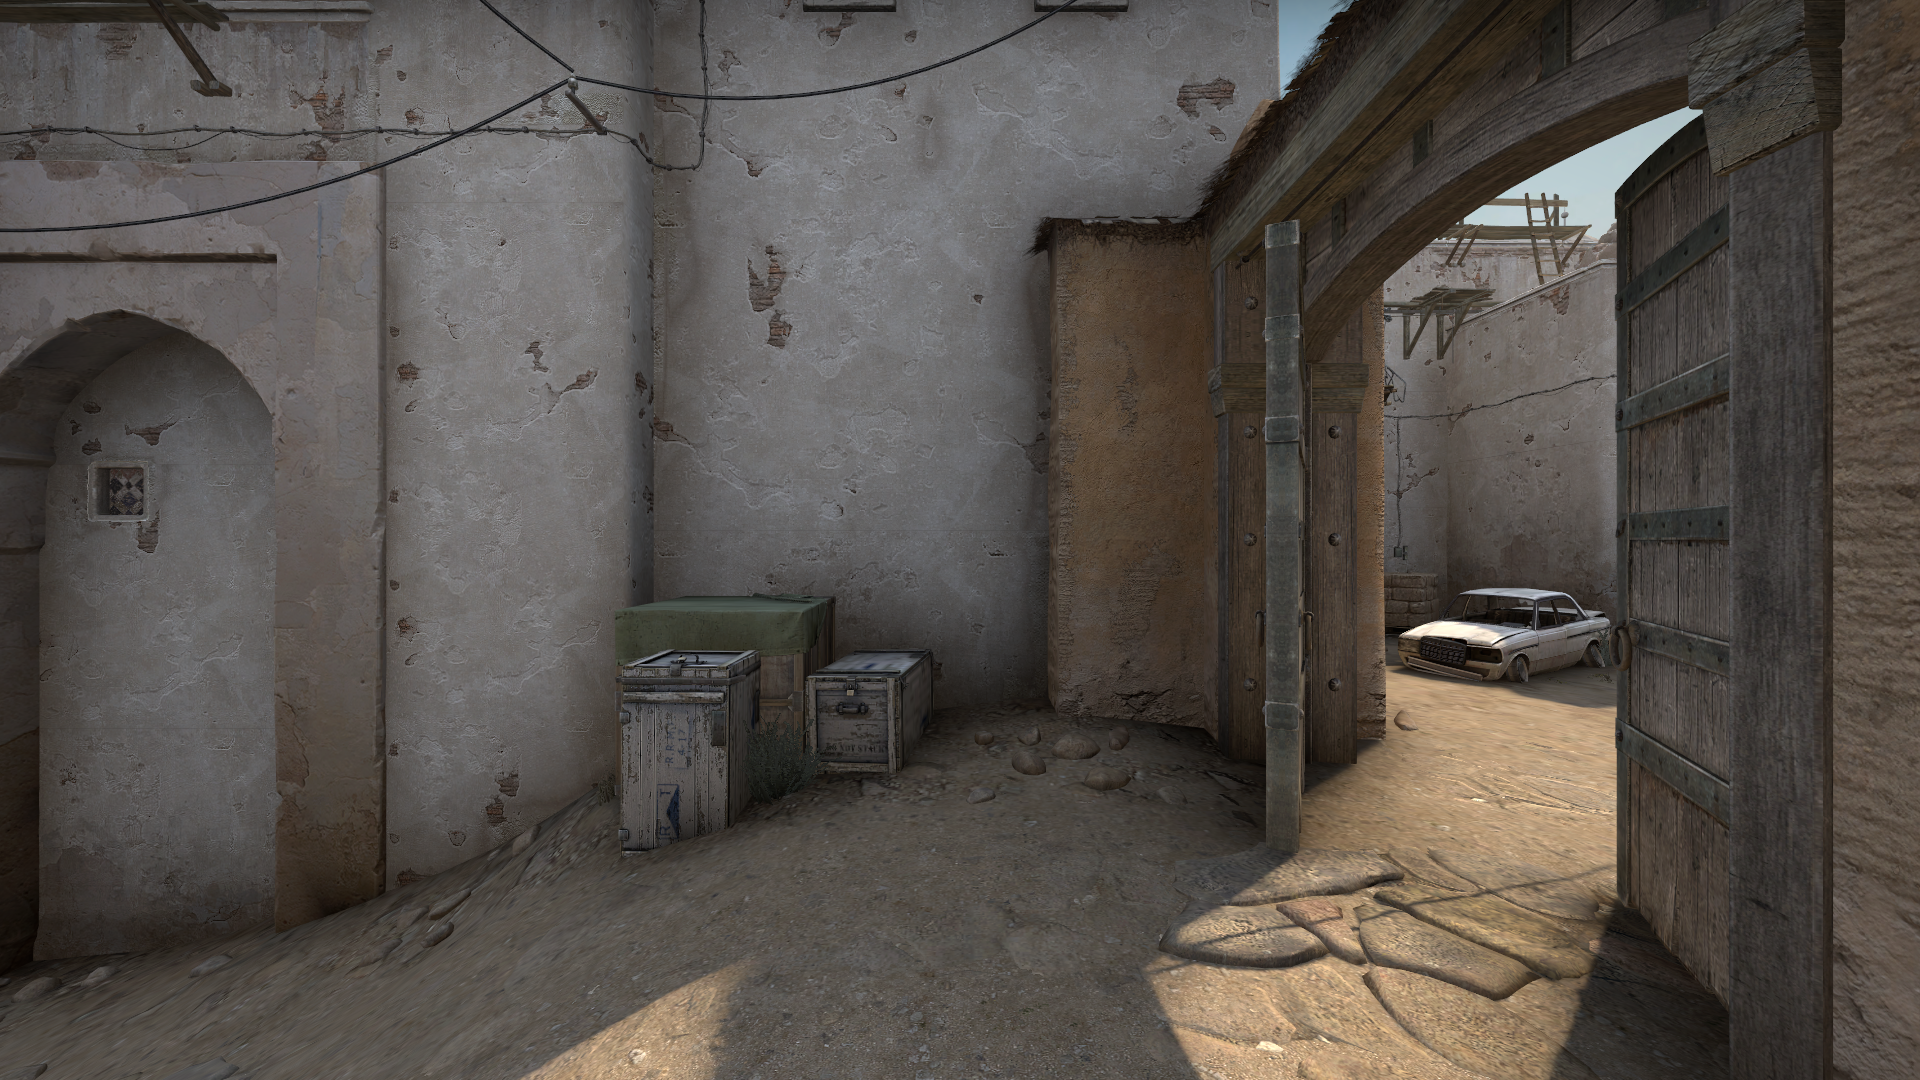
Map: de_dust2